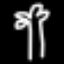
Label: palm tree